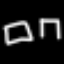
Label: square